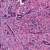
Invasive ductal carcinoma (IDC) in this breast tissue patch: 0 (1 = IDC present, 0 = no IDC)